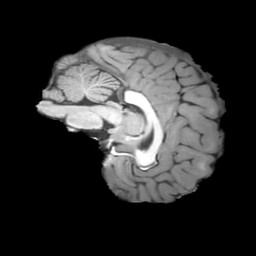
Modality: T1w
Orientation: sagittal